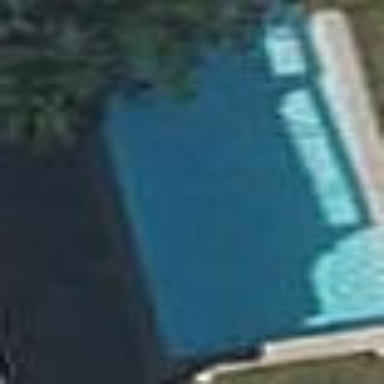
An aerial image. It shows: Swimming pool located in leisure land.